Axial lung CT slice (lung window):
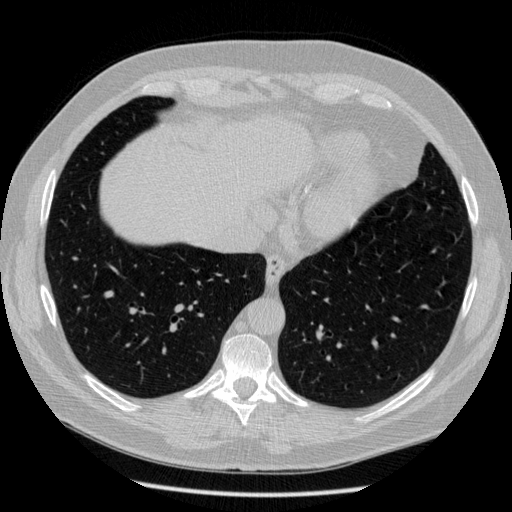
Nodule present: no